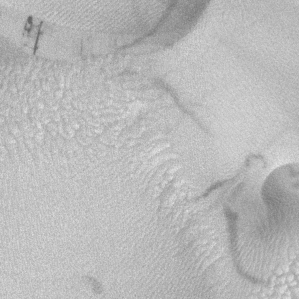
Label: frost